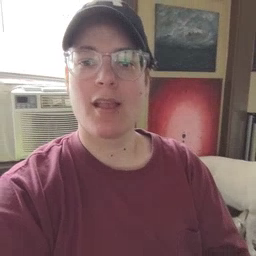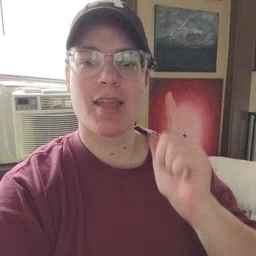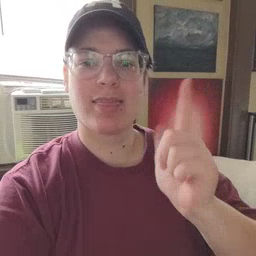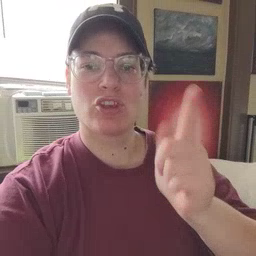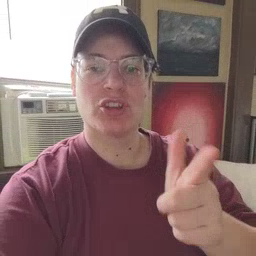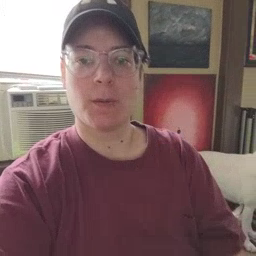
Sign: later